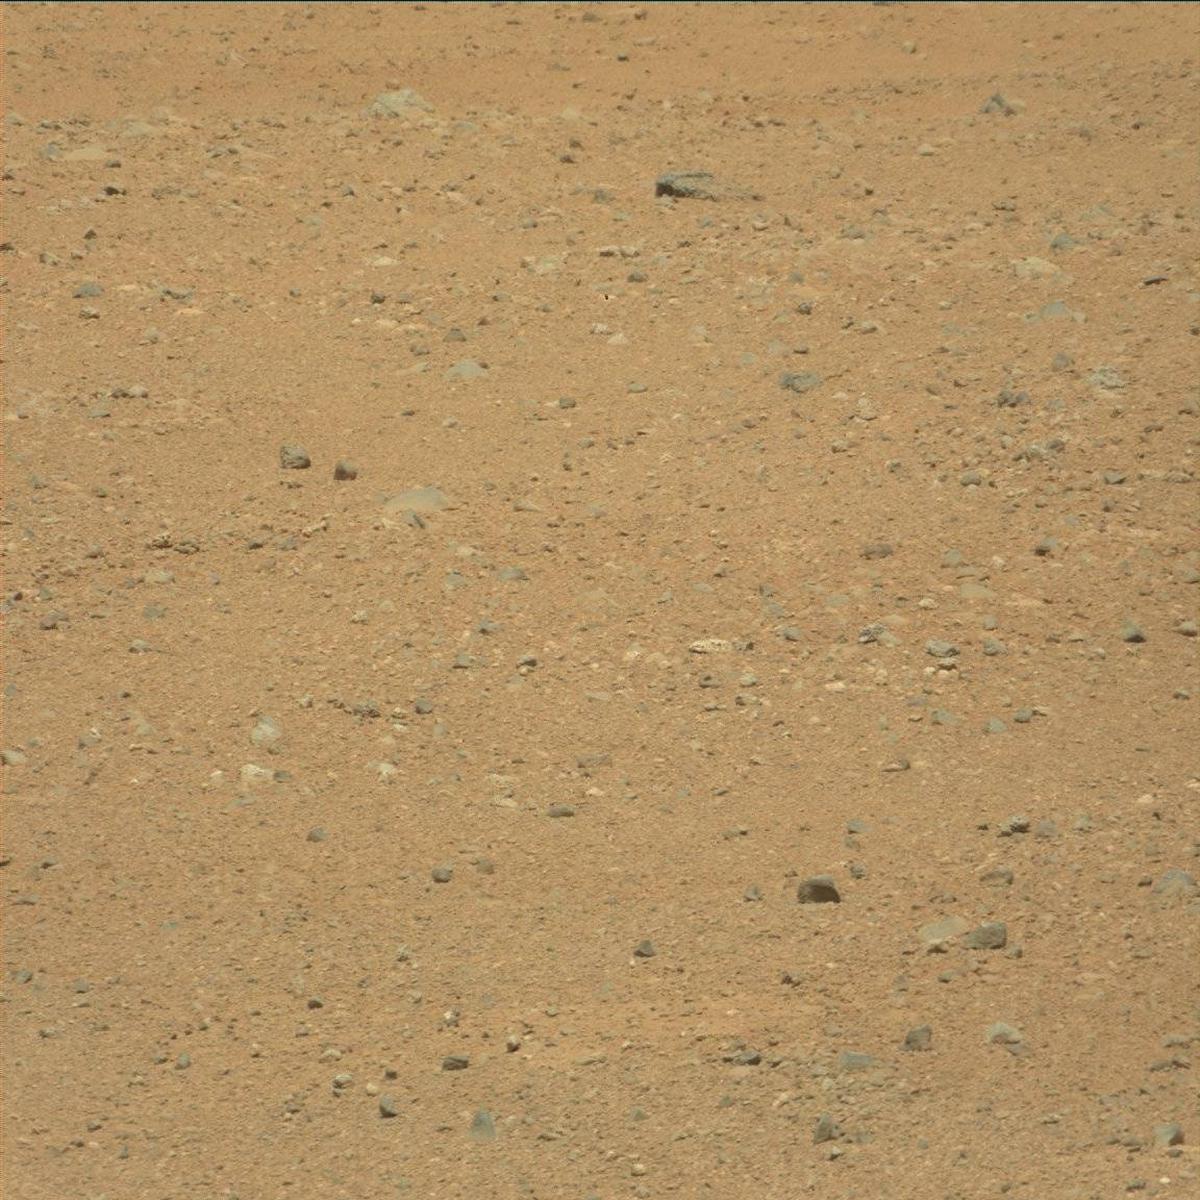
Terrain classes present: Bedrock, Rock, Sand / Soil